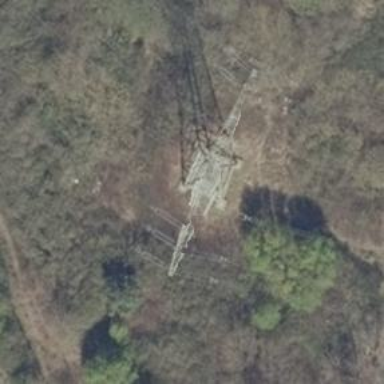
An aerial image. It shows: Three power lines with cables.